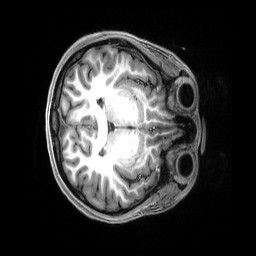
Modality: T1w
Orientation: axial
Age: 23
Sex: female
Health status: healthy
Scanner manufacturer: siemens
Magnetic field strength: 3 T
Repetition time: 2.5 s
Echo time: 0.00222 s